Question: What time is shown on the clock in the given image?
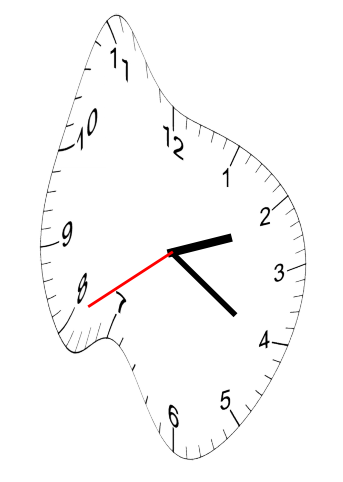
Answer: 02:20:40